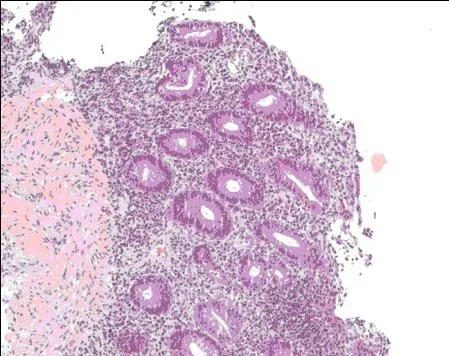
Colonic mucosal inflammation in ulcerative colitis with loss of goblet cells and neutrophilic infiltrate (magnification x100).
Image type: pathology (h&e)